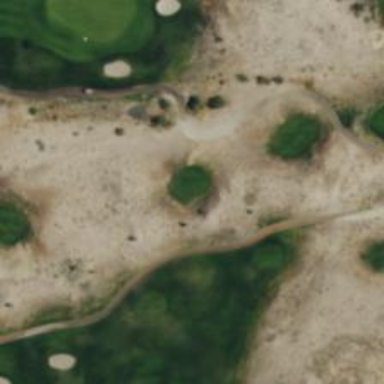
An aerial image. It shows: View of golf hole.